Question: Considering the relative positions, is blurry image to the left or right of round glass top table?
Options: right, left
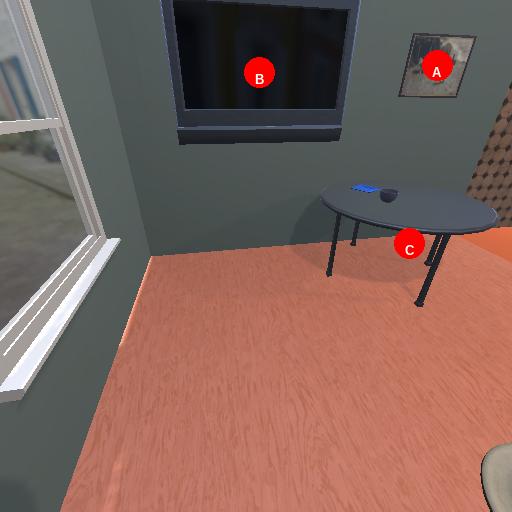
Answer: right